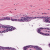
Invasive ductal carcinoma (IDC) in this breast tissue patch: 0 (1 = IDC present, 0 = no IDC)